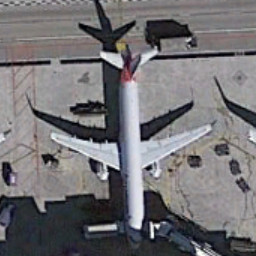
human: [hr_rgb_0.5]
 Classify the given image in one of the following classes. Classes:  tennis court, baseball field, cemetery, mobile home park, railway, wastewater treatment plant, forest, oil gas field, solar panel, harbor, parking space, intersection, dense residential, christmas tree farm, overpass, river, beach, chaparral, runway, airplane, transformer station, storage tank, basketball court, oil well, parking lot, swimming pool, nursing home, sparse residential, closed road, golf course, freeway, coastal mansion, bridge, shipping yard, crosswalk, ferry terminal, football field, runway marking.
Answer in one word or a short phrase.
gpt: airplane